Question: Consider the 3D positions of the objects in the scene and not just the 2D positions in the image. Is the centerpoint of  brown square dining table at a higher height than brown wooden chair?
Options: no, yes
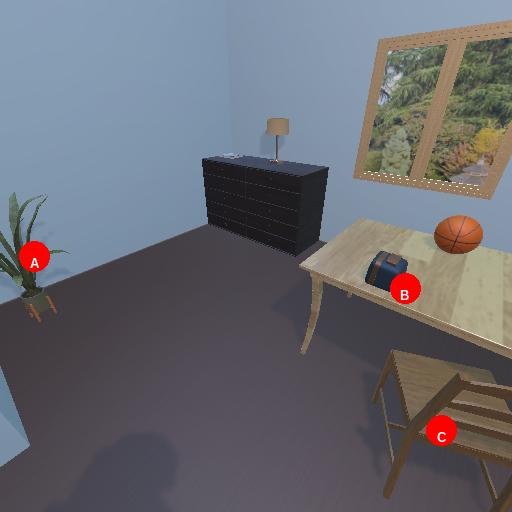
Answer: no